Question: What is the reading of this measurement?
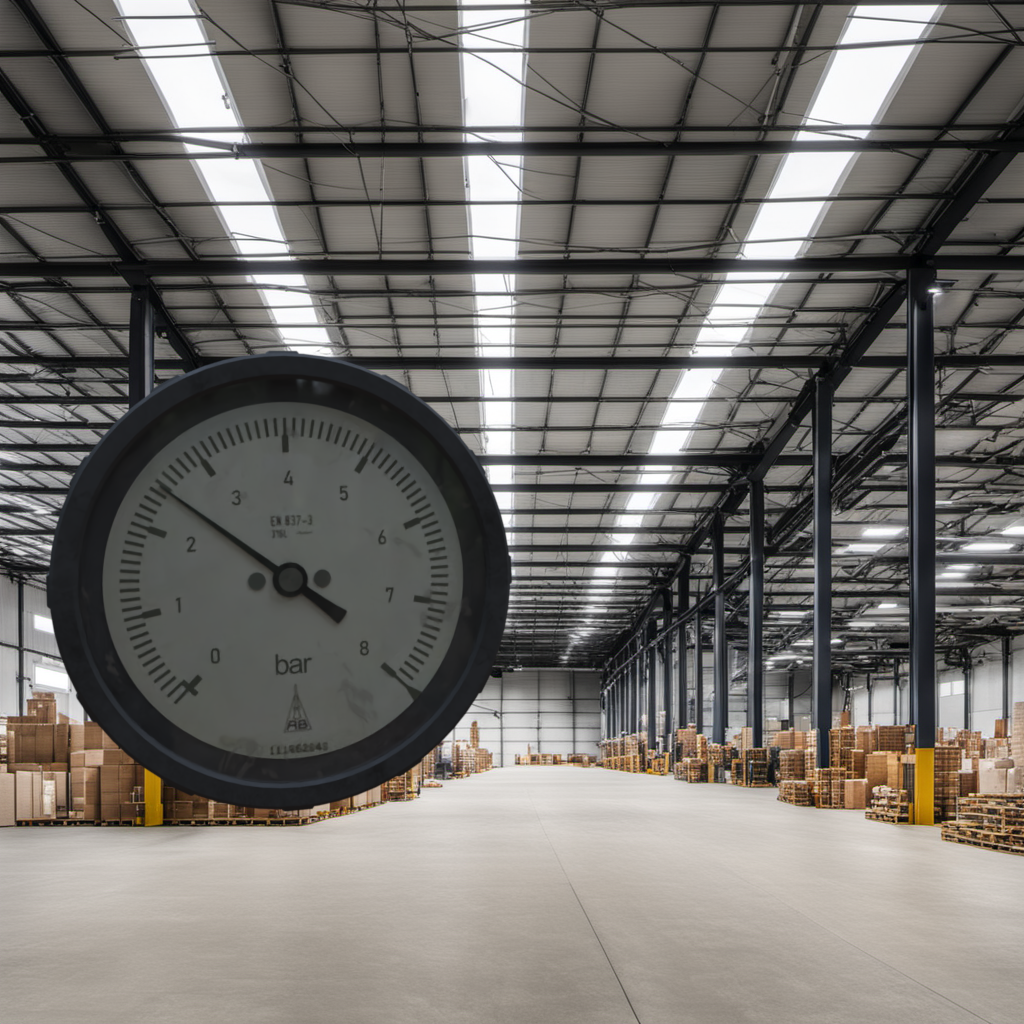
Answer: The result is 2.48
Question: What is the range of this measurement?
Answer: The range is from 0 to 8
Question: What is the minimum and maximum reading range of this measurement?
Answer: The minimum value is 0 and the maximum value is 8